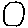
Label: circle